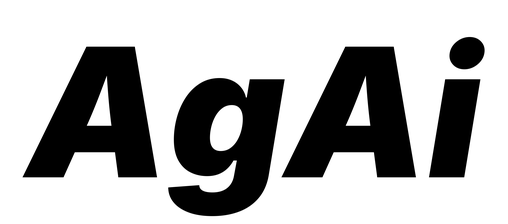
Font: Inter-Italic_Black_Italic